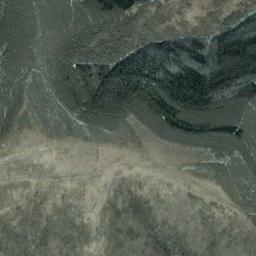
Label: mountain